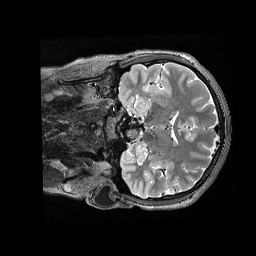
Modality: T2w
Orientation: coronal
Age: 16
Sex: male
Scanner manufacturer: siemens
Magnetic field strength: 3 T
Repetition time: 3.2 s
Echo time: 0.564 s